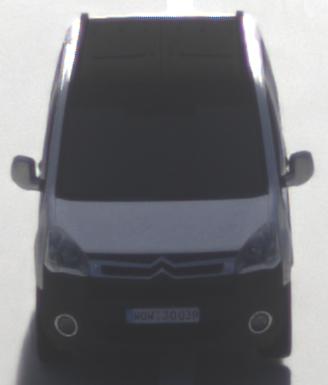
Make: Citroen
Model: Berlingo Kombi VTi 120
Detailed model: Berlingo (II) Kombi
Model produced from: 2009/12
Model produced until: 2012/03
Doors: 5
Color: white
Road condition: dry road
Daytime: morning or afternoon
Contrast: medium contrast